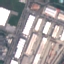
Land use / land cover: Industrial